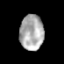
Tissue: prostate
Cell type: T cells
Senescence score: 0.3574
Nuclear area (px): 826
Mean DAPI intensity: 173.258